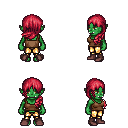
a pixel art fantasy rpg character, female body template, orc, green skin, brown pirate shirt, gold greaves, ruby red left-swept hairstyle, maroon shoes, four views (front, back, left, right), 2x2 character sprite sheet, small pixel art, hard edges, no anti-aliasing